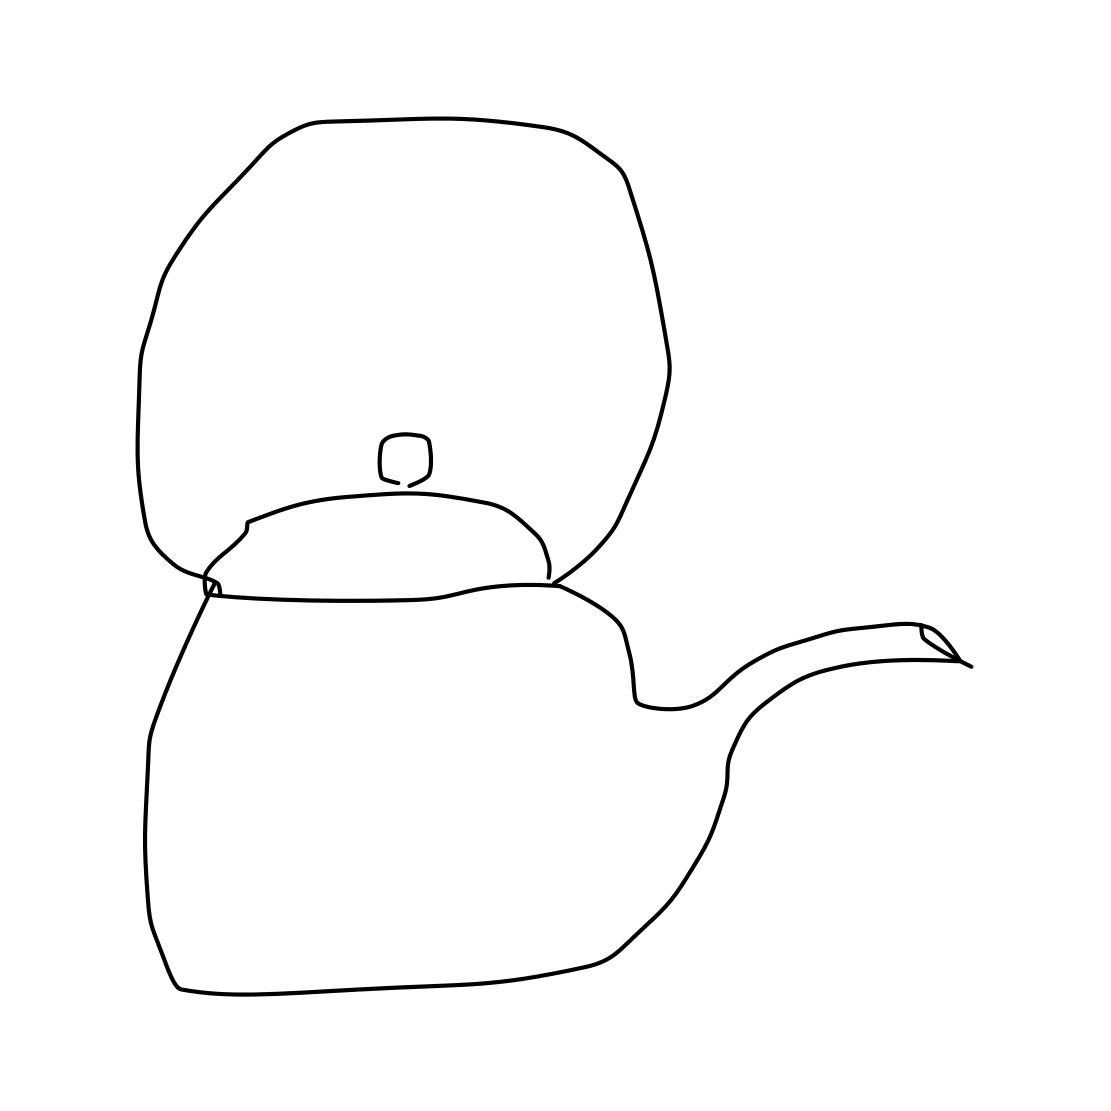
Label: teapot